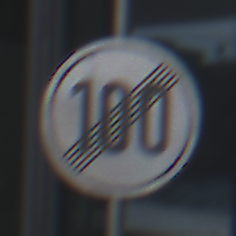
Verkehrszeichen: EndeGeschwindigkeit100
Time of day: MorningAfternoon
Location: Outdoor (Urban)
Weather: PartlyCloudy
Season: NotSpecified
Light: Natural